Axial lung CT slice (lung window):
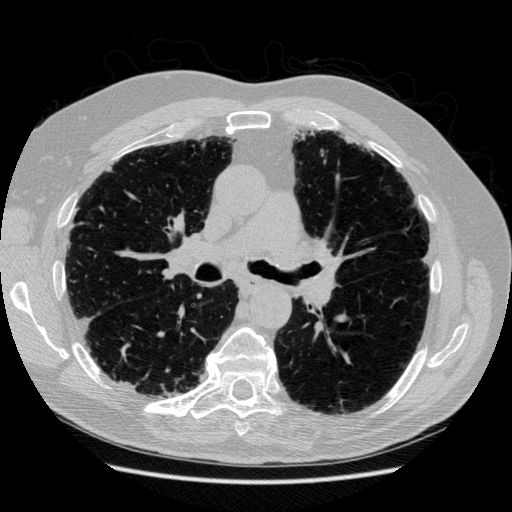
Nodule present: no